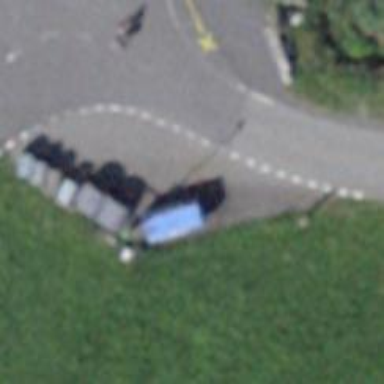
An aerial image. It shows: Recycling container at amenity designated for recycling.